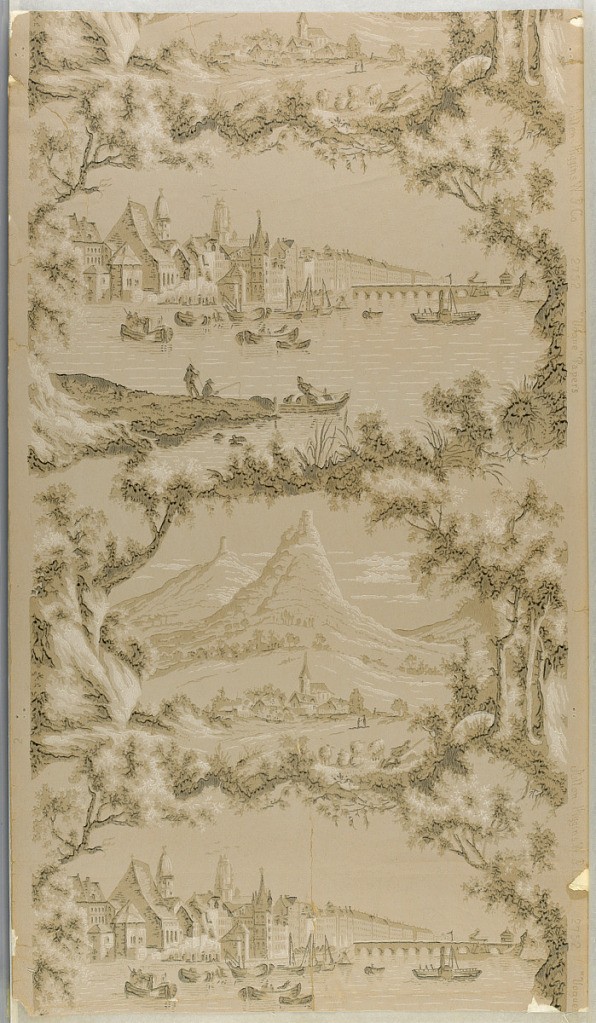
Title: Sidewall
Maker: Allen-Higgins Co.
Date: ca. 1900
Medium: Machine-printed
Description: Vertical rectangle, a full width, giving nearly two repeats. Framework of rocks, shrubs and trees enclosing scenic vignettes; one, a countryside with village, two ruin-crowned hills in background; the other, a river with boats, houses and belfries on bank. Printed in right border: "Allen-Higgins W.P. Co., 2752 "Vogue papers".